Question: I am making a c# app that get a website I have and views it in the app. For this I am using OpenWebKitSharp to get the web view with HTML5. I followed all the instructions in the How-to-use.txt but, it runs with a popup saying it is not initialized and I should follow the How-to-use.txt. I am open to alternative as long as they can use HTML5.
My System:
- - -
---
'''
using System;
using System.Windows.Forms;
using WebKit;
namespace Cosmic_Stocks
{
public partial class Form1 : Form
{
public Form1()
{
InitializeComponent();
}
private void Form1_Load(object sender, EventArgs e)
{
webKitBrowser1.UseJavaScript = true;
Uri myUri = new Uri("http://cosmicsearch.org/stocks", UriKind.RelativeOrAbsolute);
webKitBrowser1.Url = myUri;
}
}
}
'''
The Popup:

Update:
Now there is a new error.
'''
COMException was unhandled
AN unhandled exception of type 'system.runtime.interop.services.comexception' occored inopenwebkitsharp.dll
'''
I got that when I was redoing the program
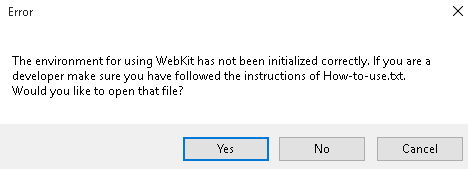
Answer: Following instructions worked just fine:
<URL>
Notes:
- - - -
When adding project to and , both files were selected from the folder.
The same from the folder was added to
All files and sub-folders under and were copied under folder of the target project.
The very same code as in your post was used:
'''
public partial class Form1 : Form
{
public Form1()
{
InitializeComponent();
}
private void Form1_Load(object sender, EventArgs e)
{
webKitBrowser1.UseJavaScript = true;
Uri myUri = new Uri("http://cosmicsearch.org/stocks", UriKind.RelativeOrAbsolute);
webKitBrowser1.Url = myUri;
}
}
'''